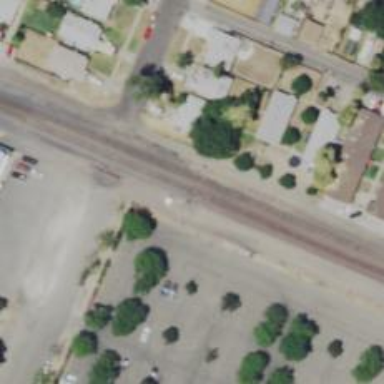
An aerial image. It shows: Railway signal.